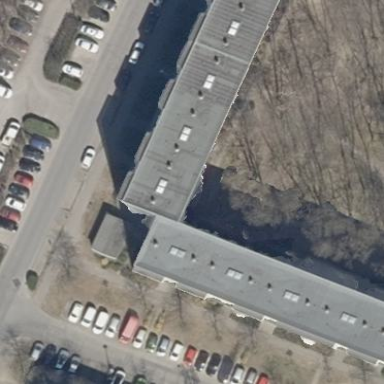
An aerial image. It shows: Apartment building with flat roof.